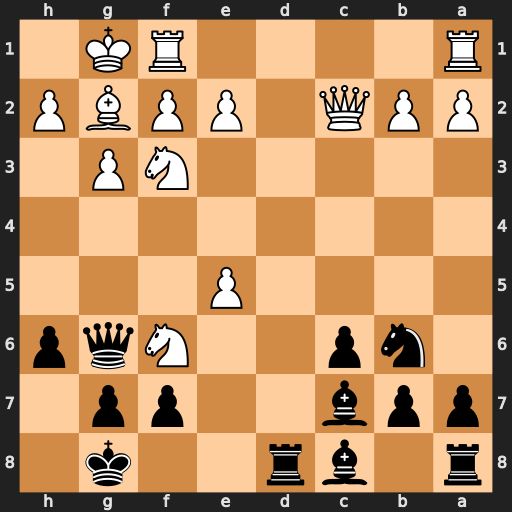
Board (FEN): r1br2k1/ppb2pp1/1np2Nqp/4P3/8/5NP1/PPQ1PPBP/R4RK1
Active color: b
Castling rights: -
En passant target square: -
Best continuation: gxf6 Qxg6+ fxg6